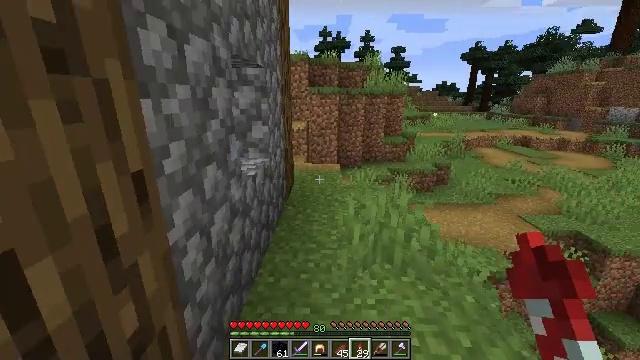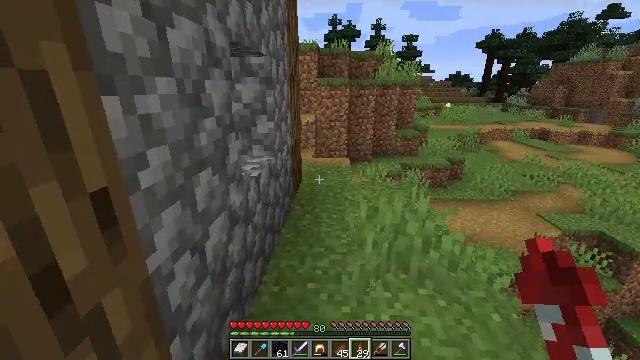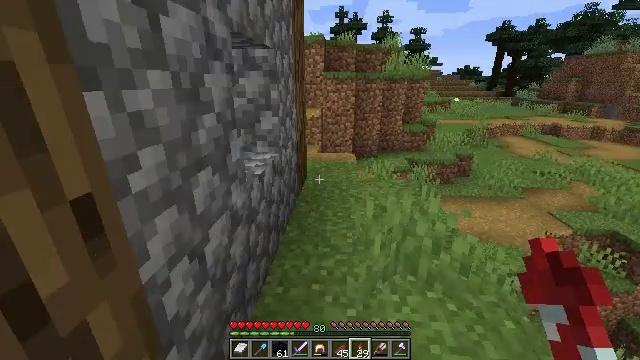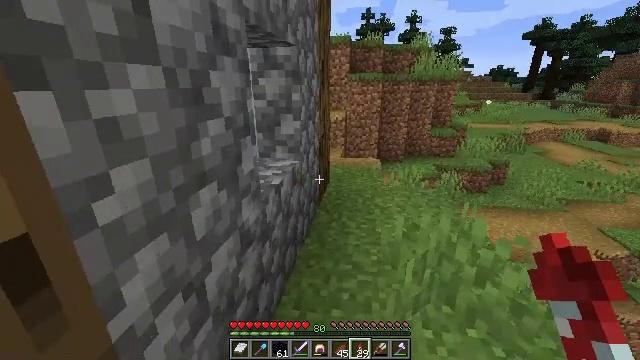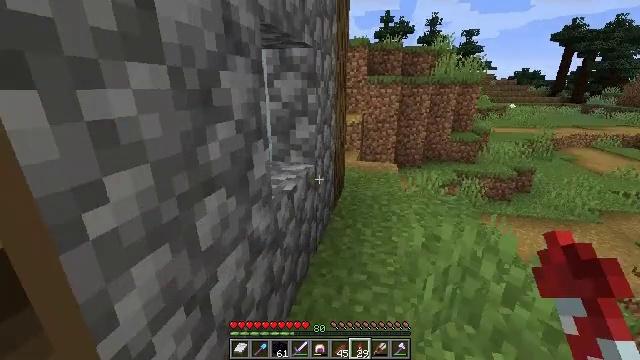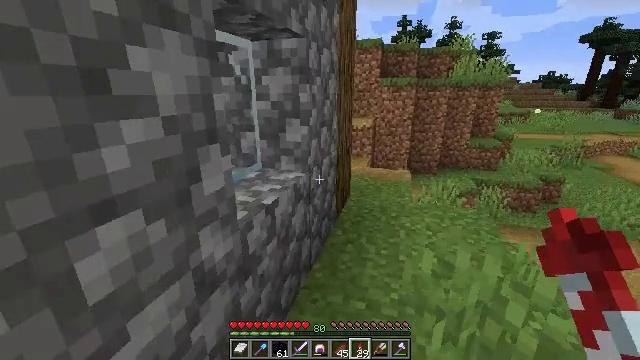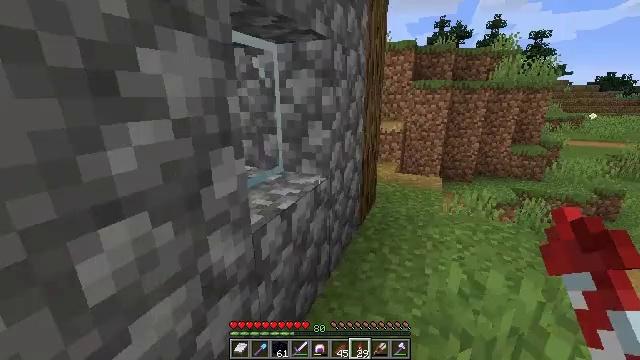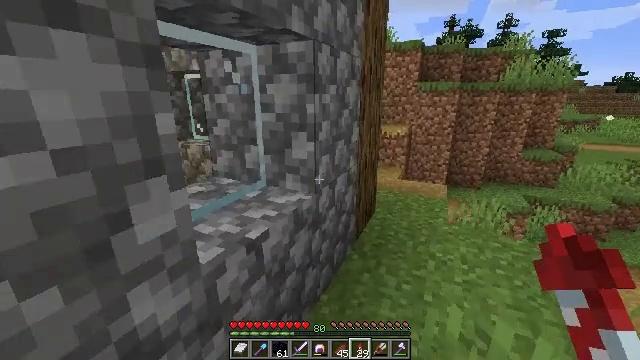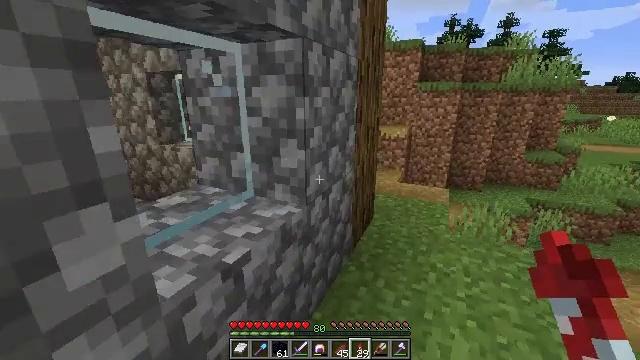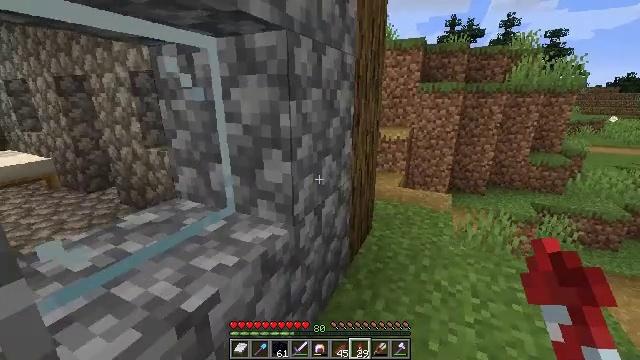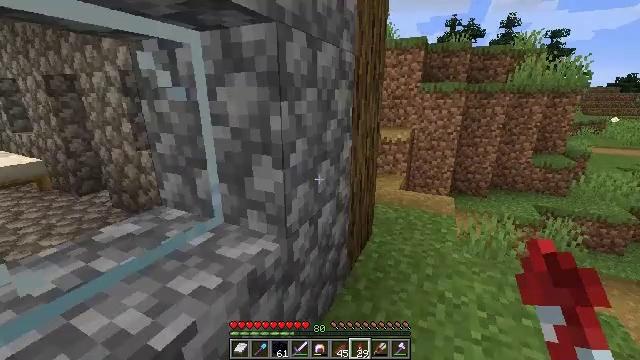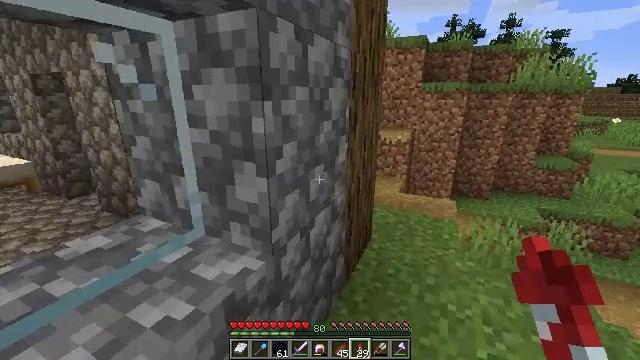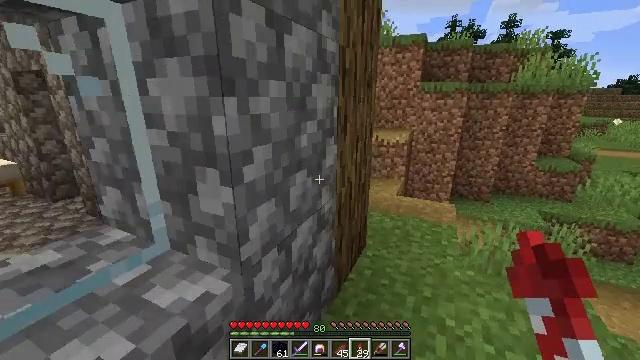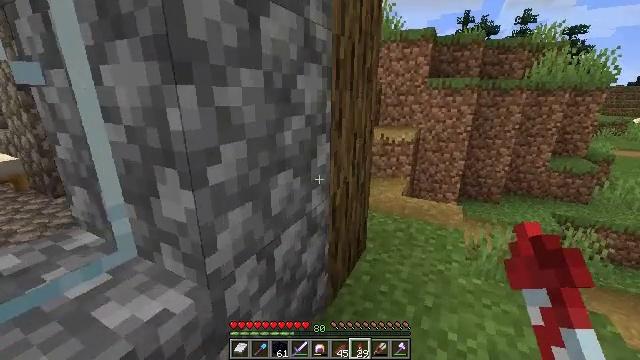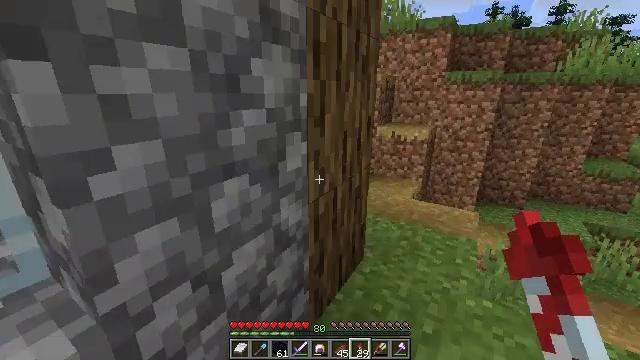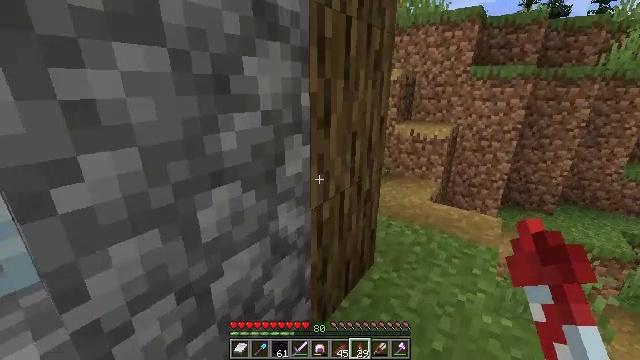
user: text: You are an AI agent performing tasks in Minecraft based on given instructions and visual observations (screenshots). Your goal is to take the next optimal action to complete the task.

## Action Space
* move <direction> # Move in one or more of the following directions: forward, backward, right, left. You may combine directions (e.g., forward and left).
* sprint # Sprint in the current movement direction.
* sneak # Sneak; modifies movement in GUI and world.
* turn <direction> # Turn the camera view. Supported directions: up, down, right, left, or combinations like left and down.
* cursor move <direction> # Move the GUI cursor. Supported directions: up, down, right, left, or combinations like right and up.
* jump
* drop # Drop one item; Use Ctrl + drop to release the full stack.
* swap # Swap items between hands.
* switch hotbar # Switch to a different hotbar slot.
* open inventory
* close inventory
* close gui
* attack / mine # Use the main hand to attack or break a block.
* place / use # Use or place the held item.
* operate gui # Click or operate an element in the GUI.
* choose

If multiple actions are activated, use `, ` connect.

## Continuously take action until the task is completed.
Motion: motion action
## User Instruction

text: Mine the bell from its post.
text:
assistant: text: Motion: move forward, turn left and down
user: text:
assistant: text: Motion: move forward, turn left and down
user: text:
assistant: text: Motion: move forward, turn left
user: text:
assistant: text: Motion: move forward and move right, turn left
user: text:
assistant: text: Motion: move forward and move right, turn left
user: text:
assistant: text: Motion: move forward and move right, turn left
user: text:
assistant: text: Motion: move forward, turn left
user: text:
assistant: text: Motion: move forward
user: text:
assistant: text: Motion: move forward
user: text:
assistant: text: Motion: move forward
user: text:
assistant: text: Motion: move forward and move right
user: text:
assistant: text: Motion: move forward and move right
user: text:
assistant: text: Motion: move forward and move right, turn left
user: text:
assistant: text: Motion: move forward and move right, turn left
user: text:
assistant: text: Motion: move forward and move right, turn left
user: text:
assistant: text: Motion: move forward and move right, turn left
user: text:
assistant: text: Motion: move forward and move right, turn left
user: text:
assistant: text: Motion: move forward and move right, turn left
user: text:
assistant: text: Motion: move forward and move right, turn left
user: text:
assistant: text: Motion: move forward and move right, turn left
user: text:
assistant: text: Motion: move forward and move right, turn left
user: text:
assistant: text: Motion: move forward and move right, turn left
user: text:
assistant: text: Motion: move forward and move right, turn left
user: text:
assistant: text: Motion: move forward and move right, turn left
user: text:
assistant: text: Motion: move forward and move right, turn left
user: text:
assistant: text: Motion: move forward and move right, turn left
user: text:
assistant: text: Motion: move forward and move right, turn left
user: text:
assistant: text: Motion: move forward and move right, turn left
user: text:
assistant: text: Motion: move forward and move right, turn left and up
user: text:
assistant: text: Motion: move forward and move right, turn left